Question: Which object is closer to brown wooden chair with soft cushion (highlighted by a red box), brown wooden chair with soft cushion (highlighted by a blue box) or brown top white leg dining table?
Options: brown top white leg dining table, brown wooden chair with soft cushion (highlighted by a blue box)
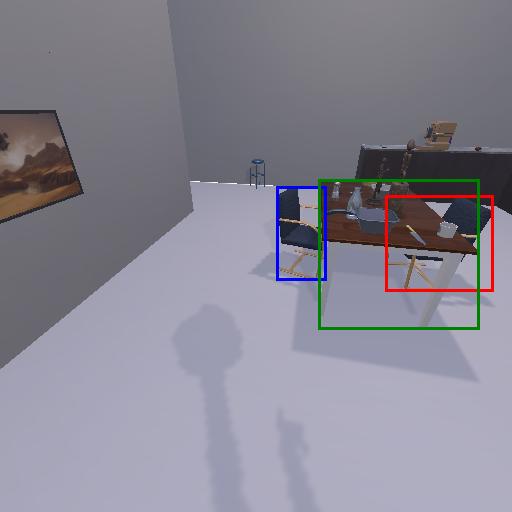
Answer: brown top white leg dining table